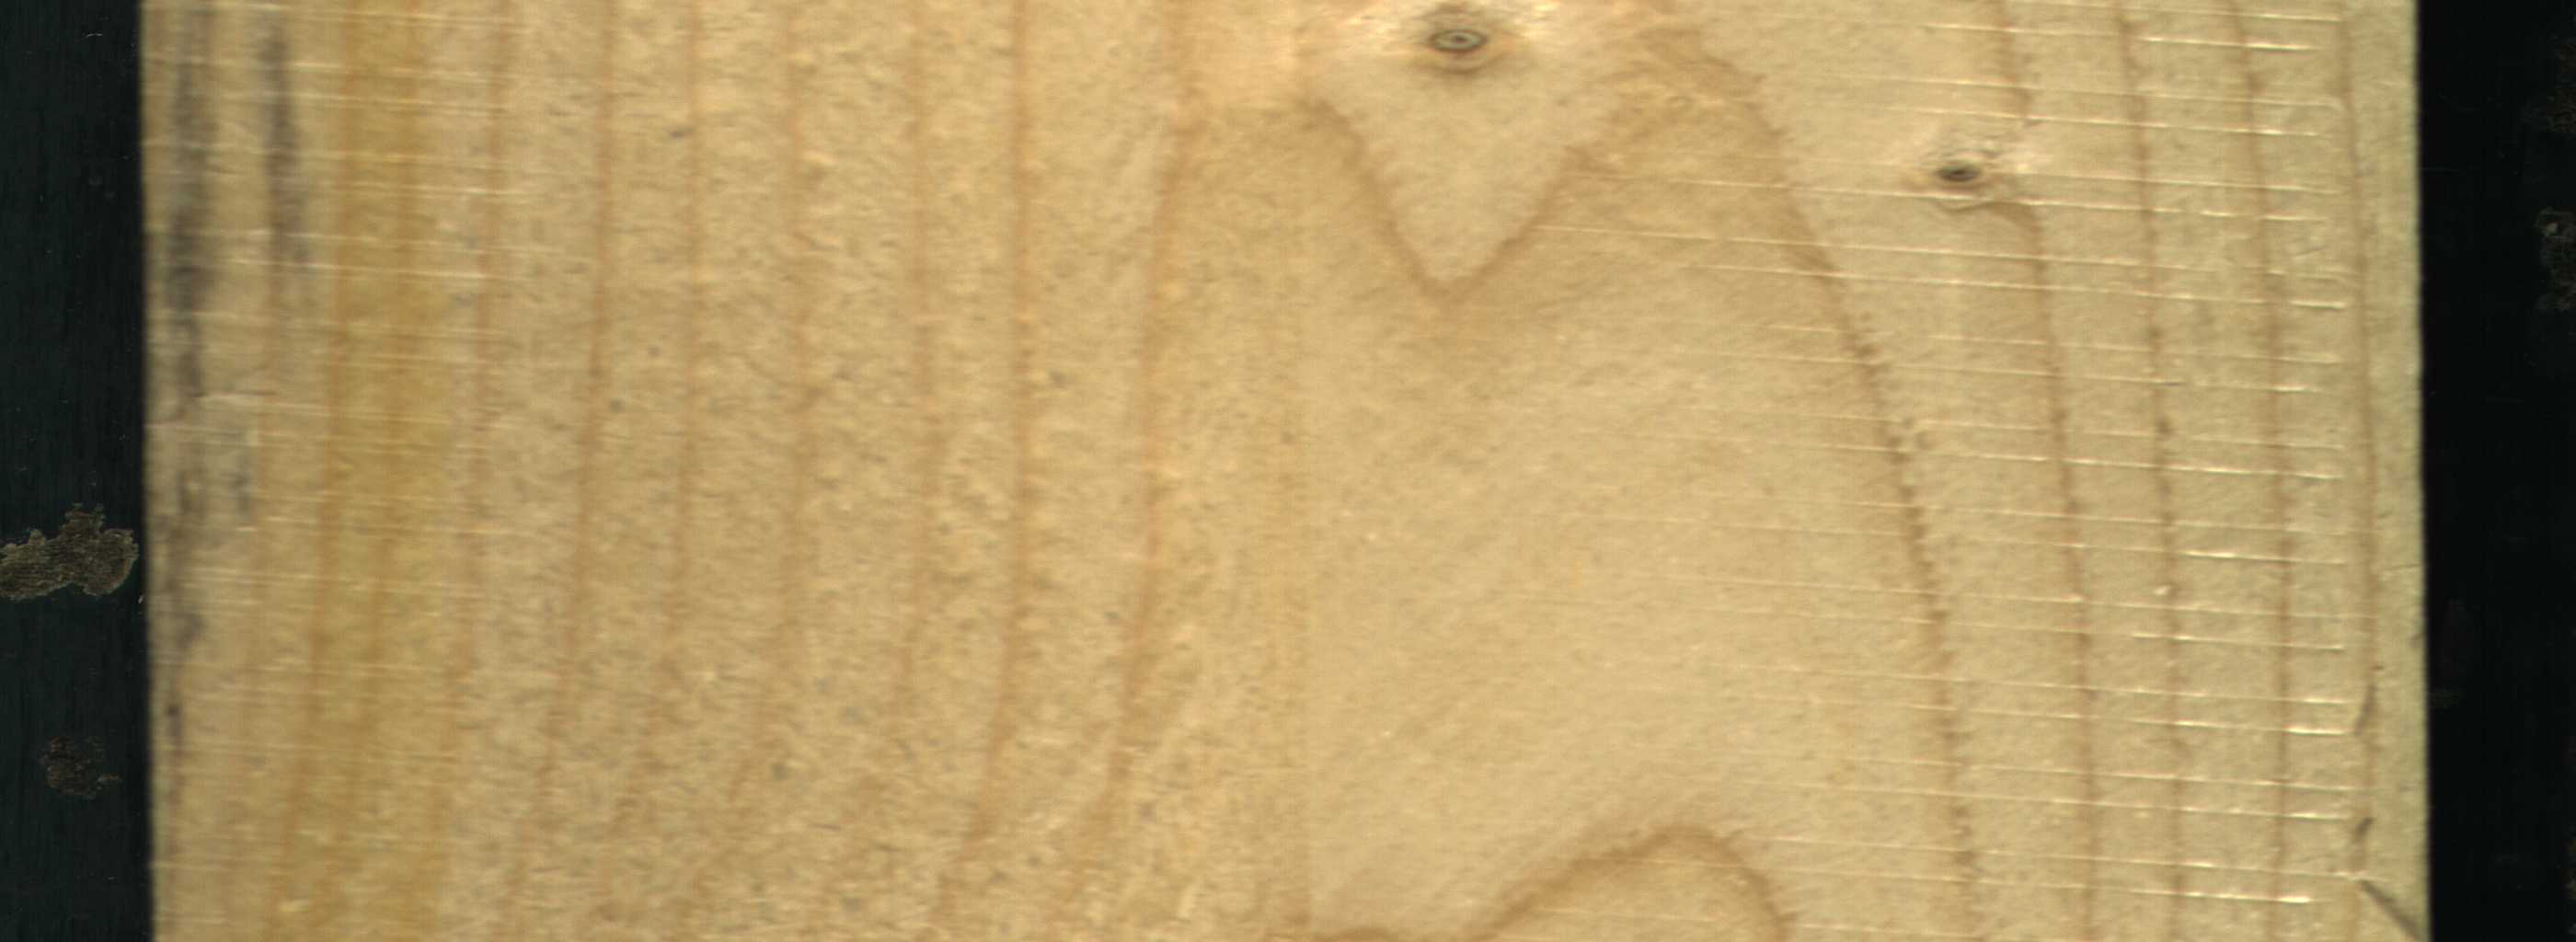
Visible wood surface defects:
Blue_Stain
Live_Knot
Live_Knot